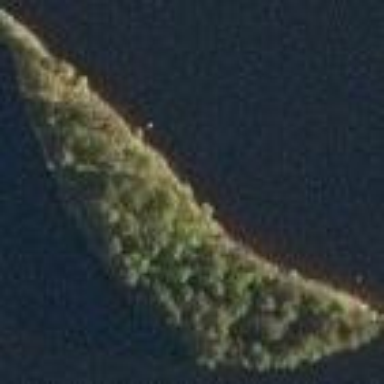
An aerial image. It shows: Islet covered in needle-leaved woodland.